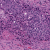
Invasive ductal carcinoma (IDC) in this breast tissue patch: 1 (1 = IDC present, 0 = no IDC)